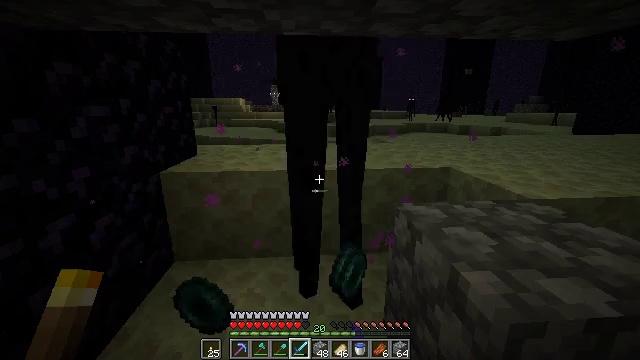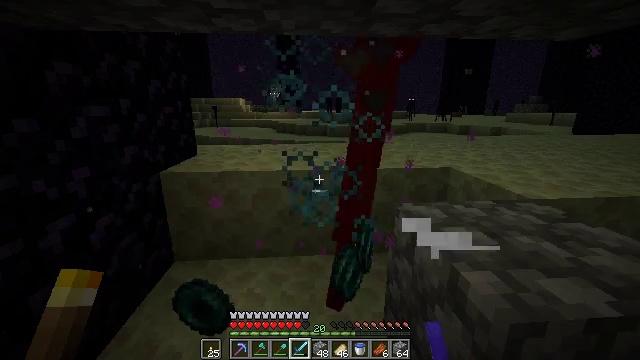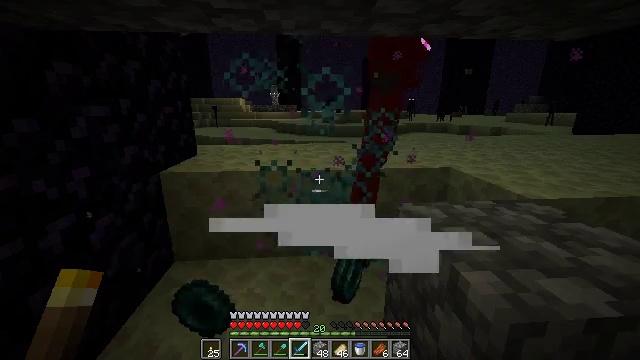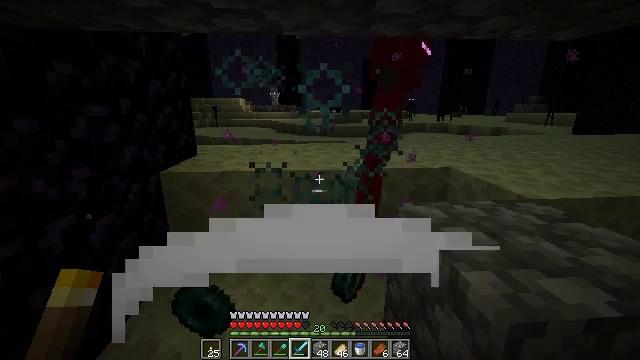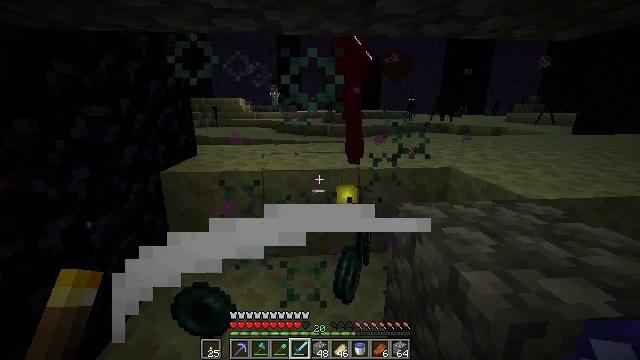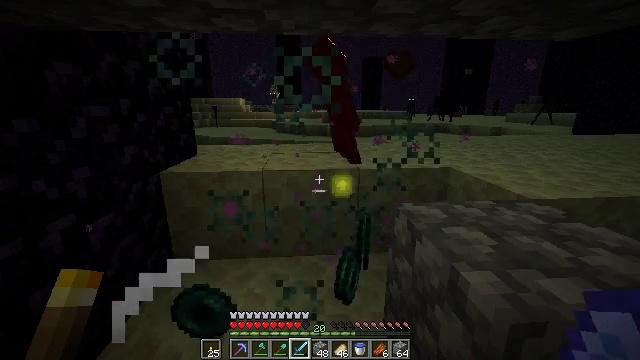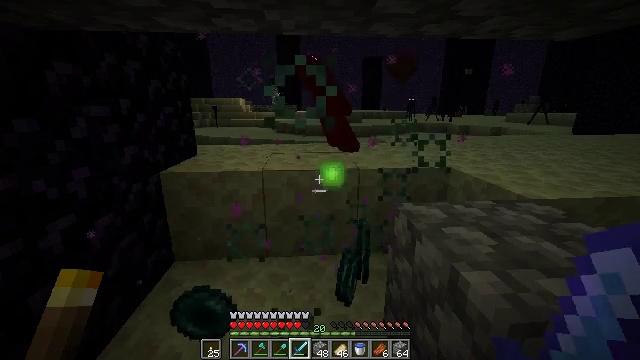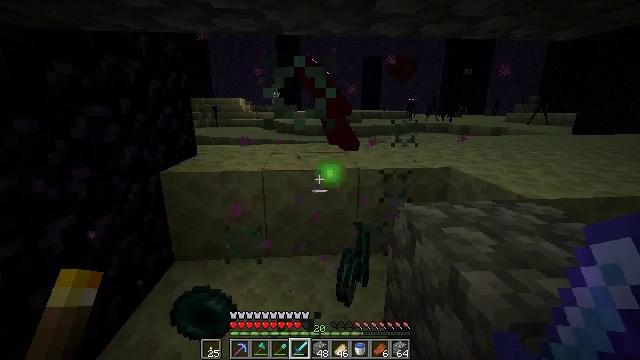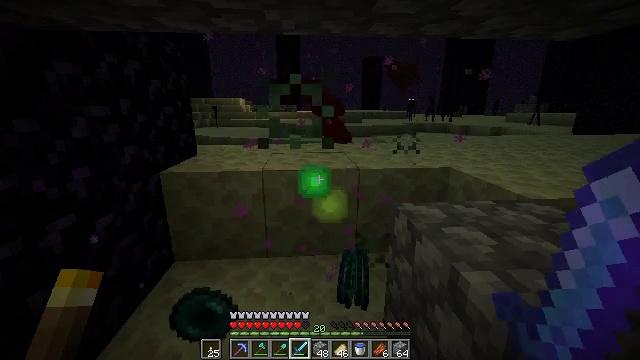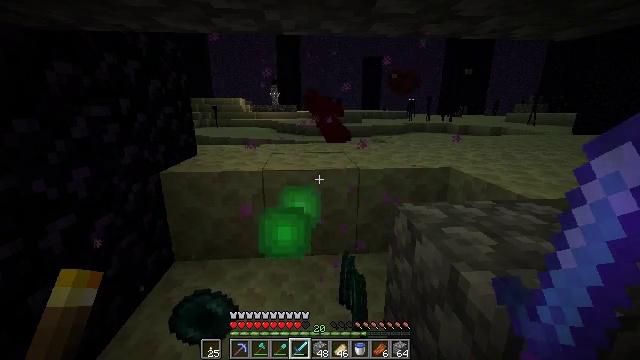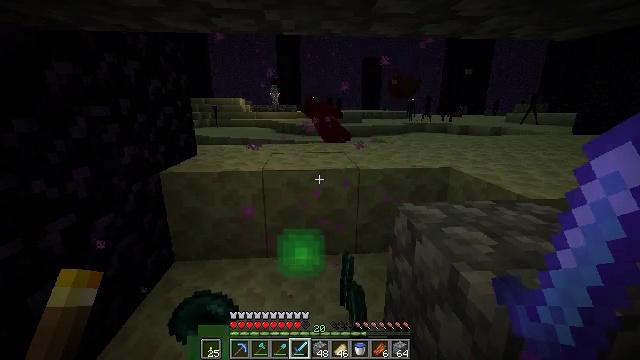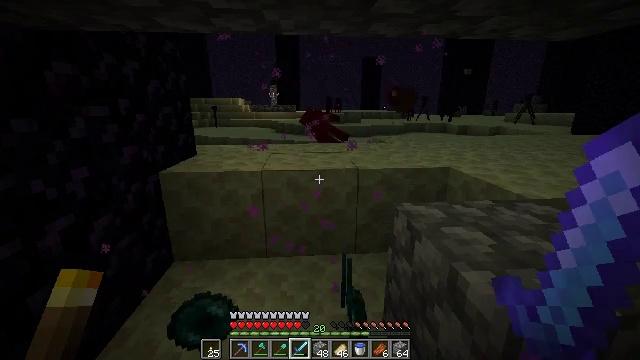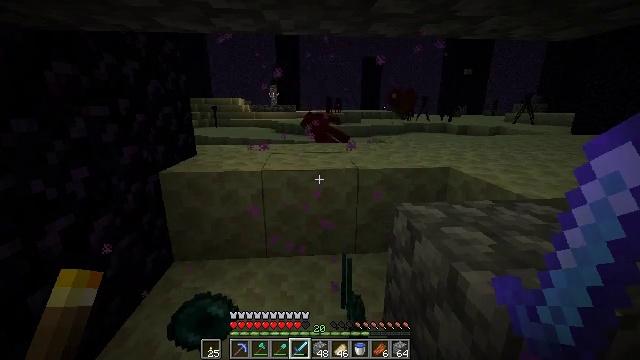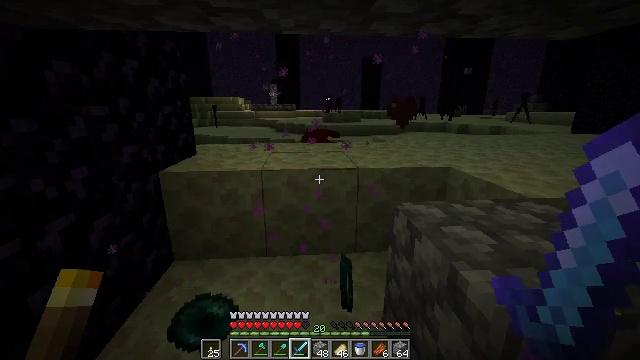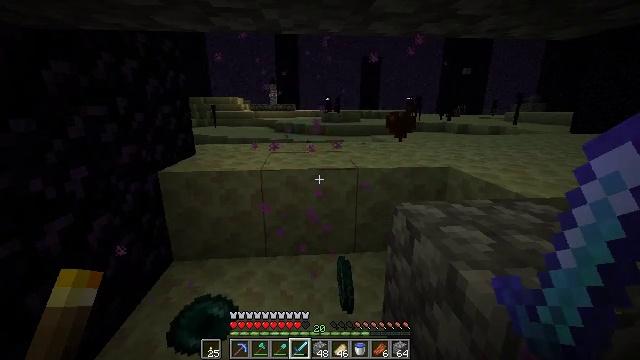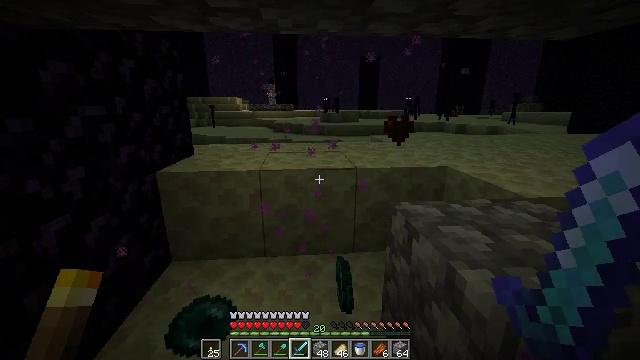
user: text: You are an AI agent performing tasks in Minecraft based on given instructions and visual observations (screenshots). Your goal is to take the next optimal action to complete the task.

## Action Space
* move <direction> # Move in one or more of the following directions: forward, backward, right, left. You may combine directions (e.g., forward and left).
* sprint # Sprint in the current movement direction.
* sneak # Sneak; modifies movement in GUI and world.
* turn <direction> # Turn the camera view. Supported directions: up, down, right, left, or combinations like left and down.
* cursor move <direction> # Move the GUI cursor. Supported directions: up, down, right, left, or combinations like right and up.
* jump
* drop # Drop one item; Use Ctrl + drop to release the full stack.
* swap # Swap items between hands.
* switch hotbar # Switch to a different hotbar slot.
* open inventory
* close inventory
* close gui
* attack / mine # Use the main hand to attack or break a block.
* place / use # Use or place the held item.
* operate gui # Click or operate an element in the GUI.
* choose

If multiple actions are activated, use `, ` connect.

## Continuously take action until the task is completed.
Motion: motion action
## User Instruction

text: Drop dark oak planks.
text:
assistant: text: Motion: no_op
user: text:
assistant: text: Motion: no_op
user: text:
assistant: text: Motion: no_op
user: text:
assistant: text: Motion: no_op
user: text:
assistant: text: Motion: no_op
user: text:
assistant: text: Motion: no_op
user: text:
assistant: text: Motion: no_op
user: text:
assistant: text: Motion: no_op
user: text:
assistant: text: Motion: no_op
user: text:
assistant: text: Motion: no_op
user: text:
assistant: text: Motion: no_op
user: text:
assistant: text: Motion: no_op
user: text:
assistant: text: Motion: no_op
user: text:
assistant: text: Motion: no_op
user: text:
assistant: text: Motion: no_op
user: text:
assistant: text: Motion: no_op
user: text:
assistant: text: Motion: no_op
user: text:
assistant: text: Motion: no_op
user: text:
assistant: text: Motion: no_op
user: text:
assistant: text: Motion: no_op
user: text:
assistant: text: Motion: no_op
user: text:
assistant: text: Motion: no_op
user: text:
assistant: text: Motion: no_op
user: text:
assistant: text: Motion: no_op
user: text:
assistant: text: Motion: no_op
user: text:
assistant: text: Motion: no_op
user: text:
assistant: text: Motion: no_op
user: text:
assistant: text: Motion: no_op
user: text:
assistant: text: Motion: no_op
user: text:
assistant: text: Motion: no_op